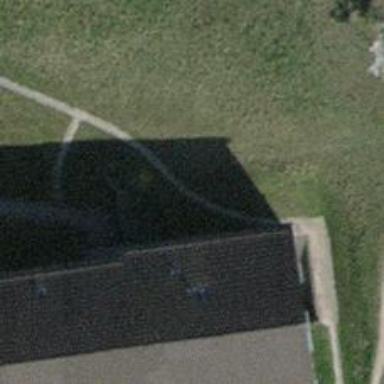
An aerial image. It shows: Path made of paving stones.